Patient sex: F
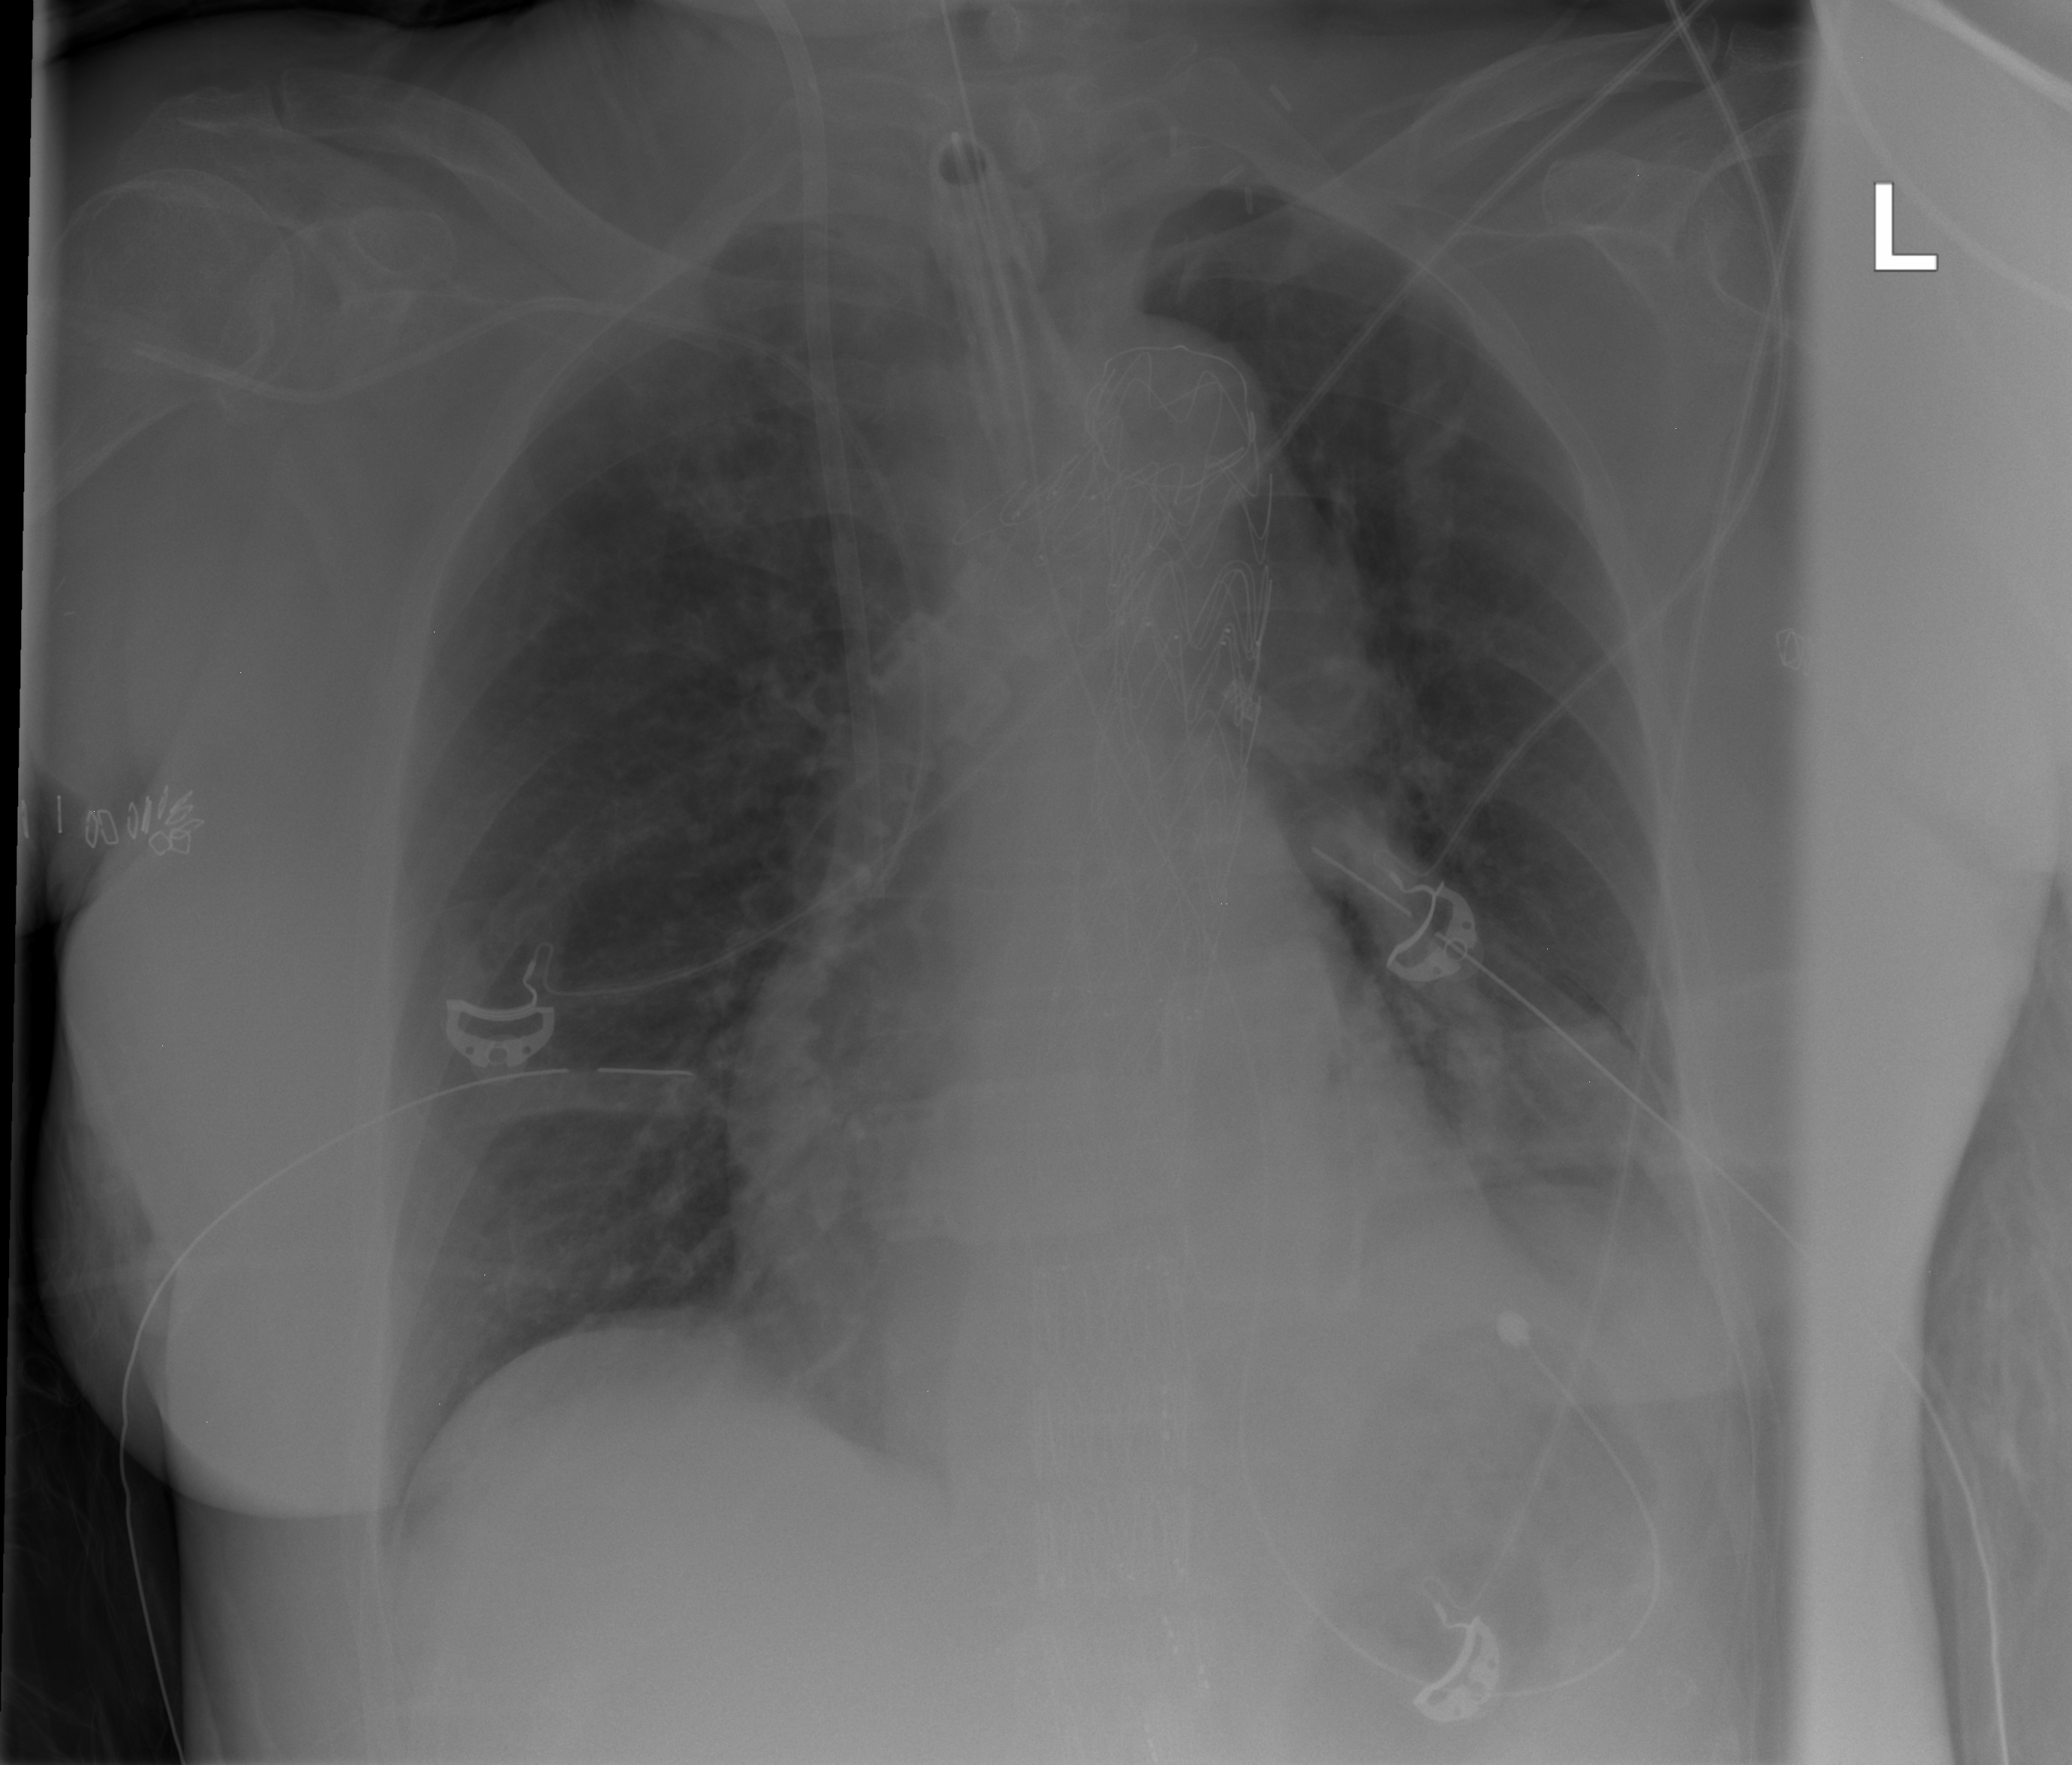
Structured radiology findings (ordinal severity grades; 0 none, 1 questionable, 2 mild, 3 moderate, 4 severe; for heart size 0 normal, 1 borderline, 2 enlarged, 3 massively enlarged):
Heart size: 1
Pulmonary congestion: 2
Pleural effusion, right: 0
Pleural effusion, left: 1
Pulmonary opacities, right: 0
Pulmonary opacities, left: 0
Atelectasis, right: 0
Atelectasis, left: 0